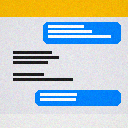
Screen state: on